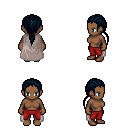
a pixel art fantasy rpg character, female body template, human, dark skin, gray cape, red pants, raven ponytail hairstyle, four views (front, back, left, right), 2x2 character sprite sheet, small pixel art, hard edges, no anti-aliasing